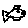
Label: fish